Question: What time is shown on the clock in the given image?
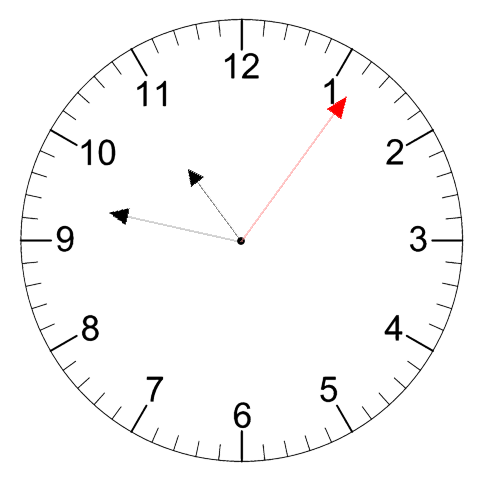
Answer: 10:47:06